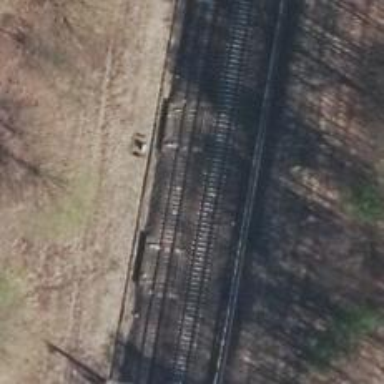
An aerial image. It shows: Railroad crossover.